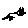
Label: cat